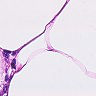
Metastatic tissue present: no